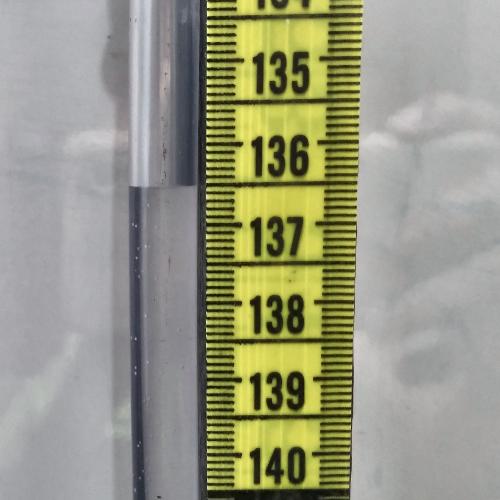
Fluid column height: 136.5 cm